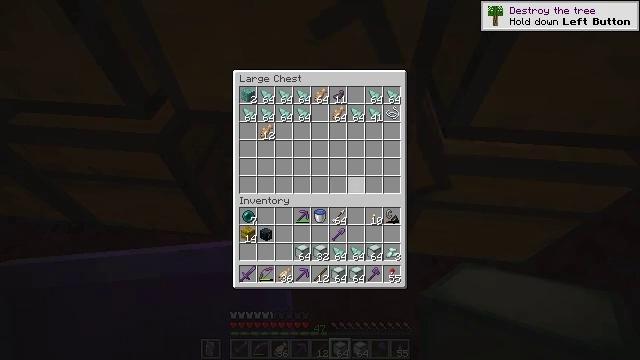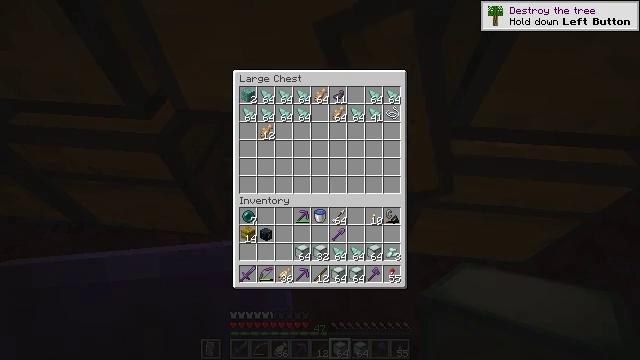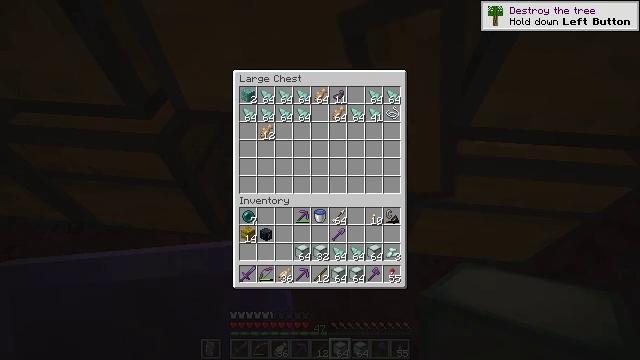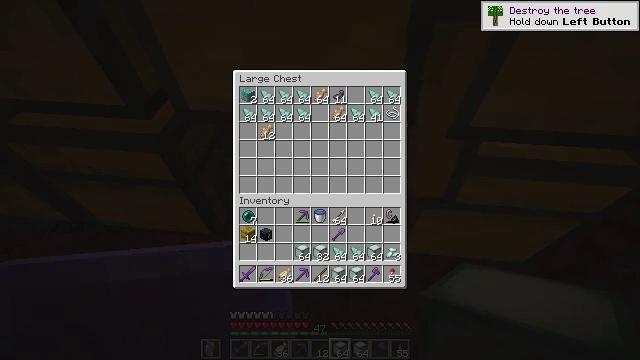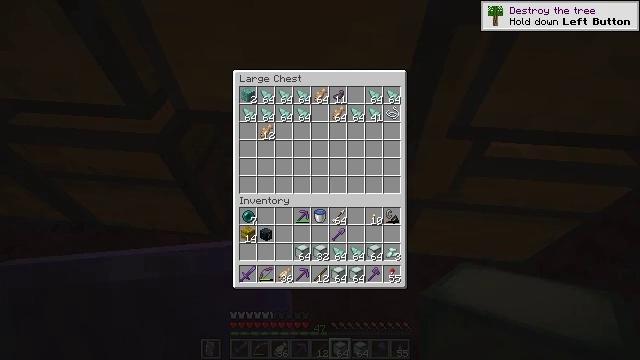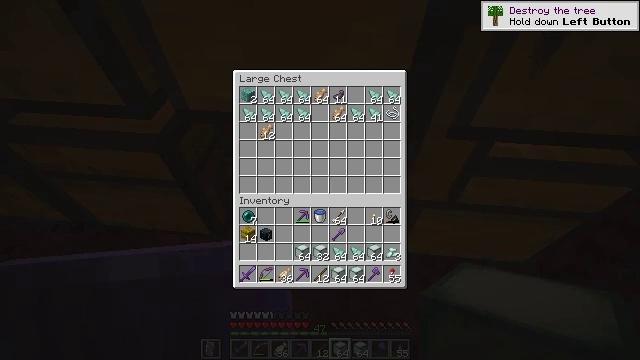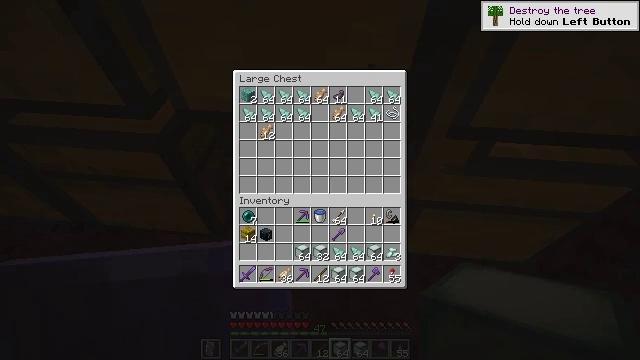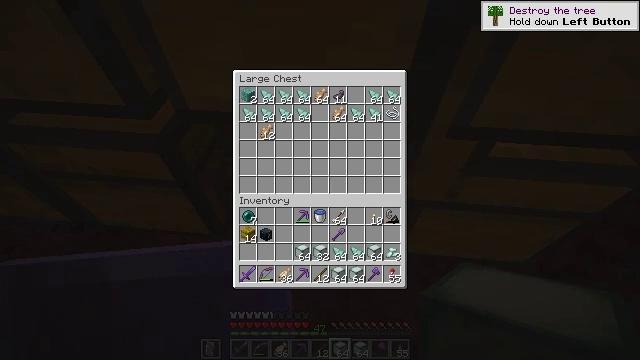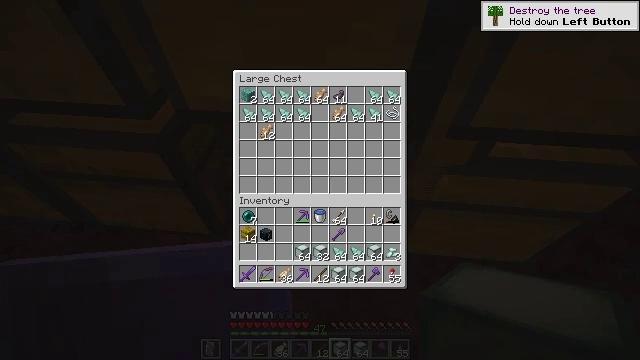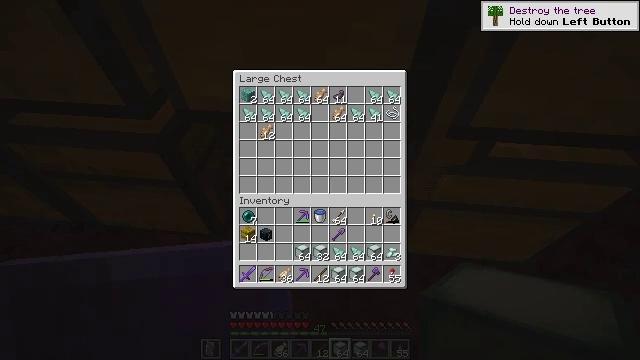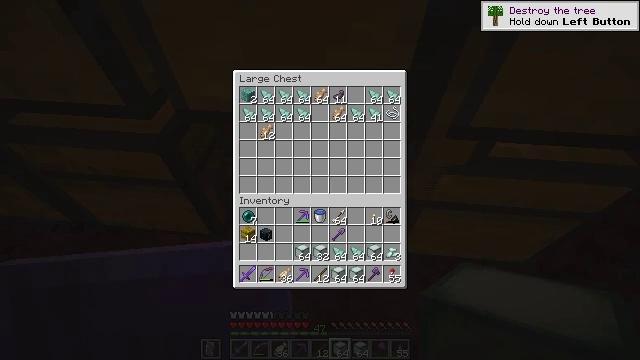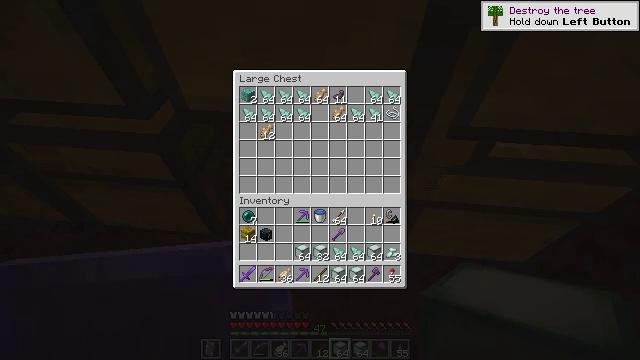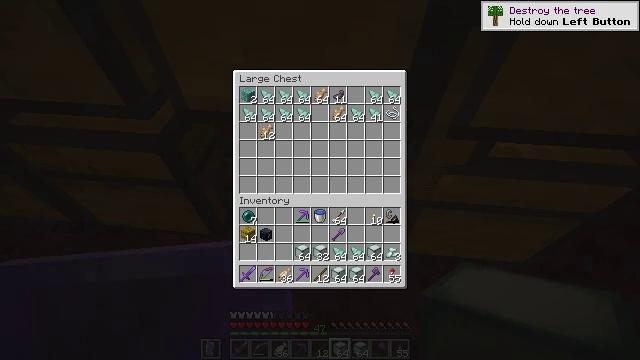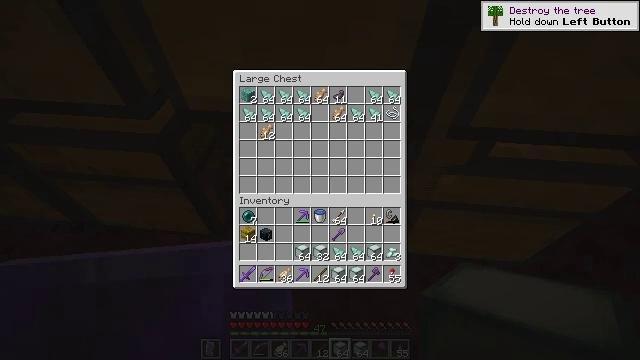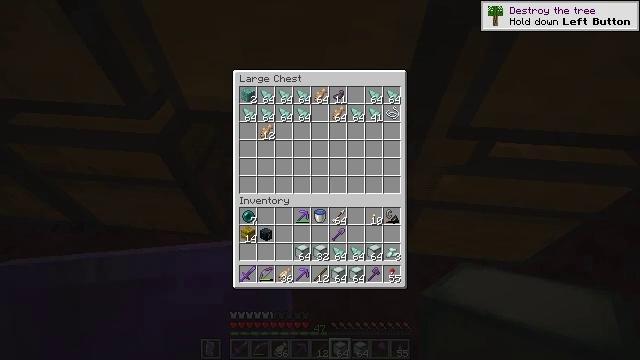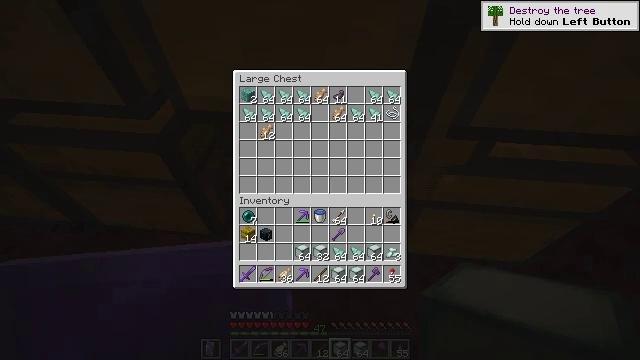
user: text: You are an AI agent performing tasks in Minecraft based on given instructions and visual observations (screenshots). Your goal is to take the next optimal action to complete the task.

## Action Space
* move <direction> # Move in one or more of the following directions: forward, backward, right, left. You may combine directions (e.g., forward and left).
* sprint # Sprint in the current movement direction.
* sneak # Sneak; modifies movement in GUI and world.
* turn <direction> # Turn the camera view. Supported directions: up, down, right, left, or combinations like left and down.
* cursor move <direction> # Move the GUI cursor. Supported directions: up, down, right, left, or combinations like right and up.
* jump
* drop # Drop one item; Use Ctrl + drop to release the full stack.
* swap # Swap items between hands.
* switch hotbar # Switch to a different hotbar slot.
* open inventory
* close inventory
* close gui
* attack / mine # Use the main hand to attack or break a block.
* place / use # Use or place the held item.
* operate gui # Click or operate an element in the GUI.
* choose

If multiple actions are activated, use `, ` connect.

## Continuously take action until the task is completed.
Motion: motion action
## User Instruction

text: Left click on the crafting table
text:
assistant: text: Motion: turn right
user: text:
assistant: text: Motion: turn right
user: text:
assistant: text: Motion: no_op
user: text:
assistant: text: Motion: no_op
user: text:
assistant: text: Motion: no_op
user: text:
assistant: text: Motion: no_op
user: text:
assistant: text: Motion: turn left
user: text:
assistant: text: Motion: no_op
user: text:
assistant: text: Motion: no_op
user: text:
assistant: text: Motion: no_op
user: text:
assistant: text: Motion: no_op
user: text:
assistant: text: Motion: no_op
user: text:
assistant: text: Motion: no_op
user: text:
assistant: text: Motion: no_op
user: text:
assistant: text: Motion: no_op
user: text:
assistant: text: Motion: no_op
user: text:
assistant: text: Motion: no_op
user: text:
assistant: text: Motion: no_op
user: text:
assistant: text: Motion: no_op
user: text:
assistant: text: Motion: no_op
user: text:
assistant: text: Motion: no_op
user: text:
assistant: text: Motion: no_op
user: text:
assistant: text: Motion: no_op
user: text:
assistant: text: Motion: turn left
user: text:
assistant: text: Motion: no_op
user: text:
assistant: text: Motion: turn left
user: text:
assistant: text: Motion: turn left
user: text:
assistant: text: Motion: turn left
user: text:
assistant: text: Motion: turn left
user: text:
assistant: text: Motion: turn left